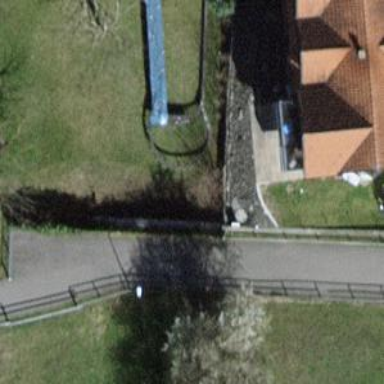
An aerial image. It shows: Cycle barrier.